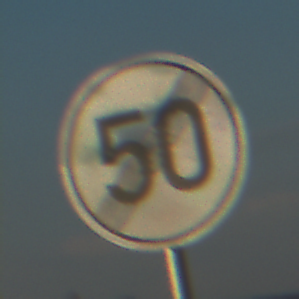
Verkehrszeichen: EndeGeschwindigkeit50
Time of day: SunriseSunset
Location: Outdoor (RoadRail)
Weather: PartlyCloudy
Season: NotSpecified
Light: Natural